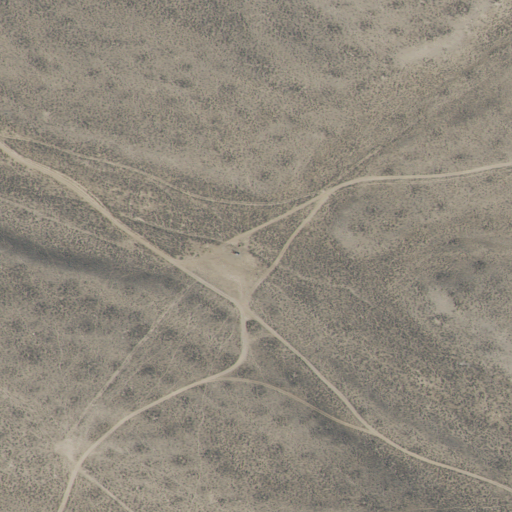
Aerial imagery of valley in Idaho named Pierce Canyon containing only shrub